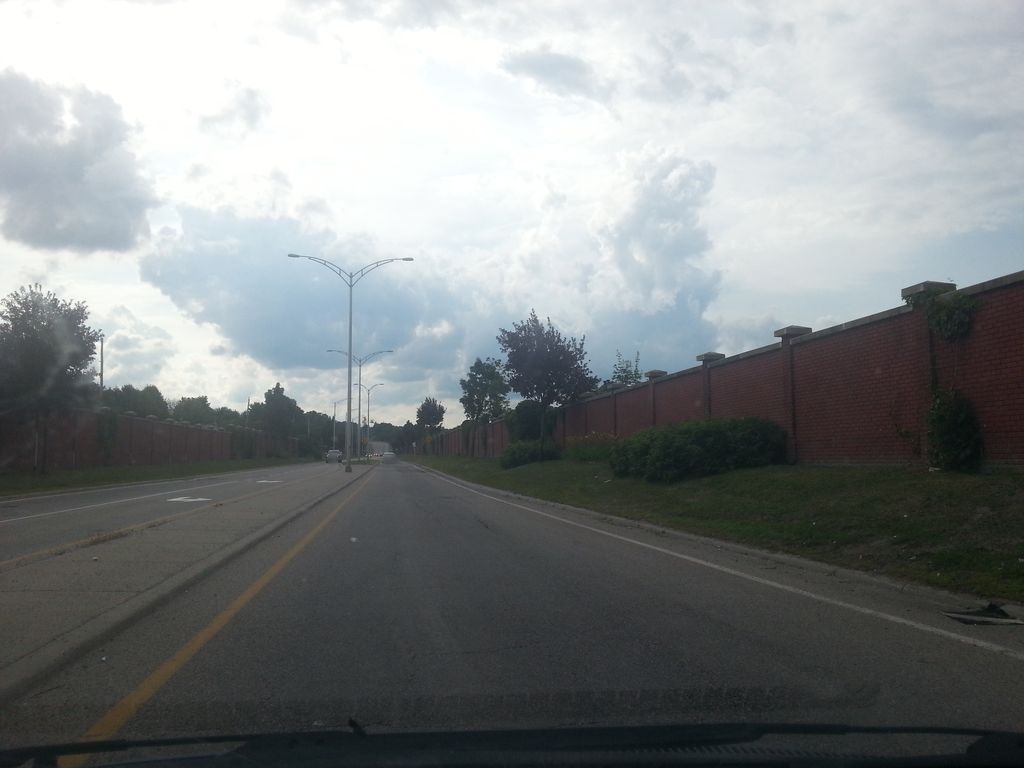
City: ottawa-gatineau